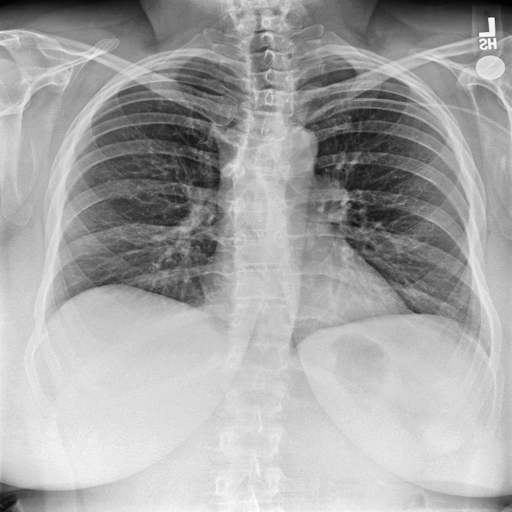
Finding: NORMAL